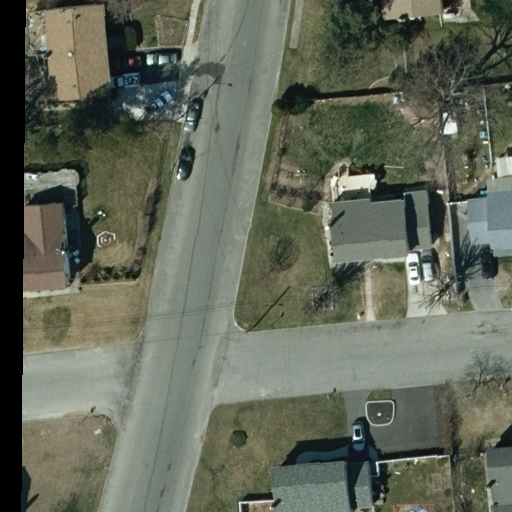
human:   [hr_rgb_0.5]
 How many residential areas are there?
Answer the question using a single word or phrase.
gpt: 1

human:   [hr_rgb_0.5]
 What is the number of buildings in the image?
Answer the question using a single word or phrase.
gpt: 8

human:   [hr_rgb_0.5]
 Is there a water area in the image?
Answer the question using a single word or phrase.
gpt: no

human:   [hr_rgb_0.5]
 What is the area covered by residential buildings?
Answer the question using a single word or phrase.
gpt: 957m2

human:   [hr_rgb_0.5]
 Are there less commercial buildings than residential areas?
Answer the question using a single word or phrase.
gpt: yes

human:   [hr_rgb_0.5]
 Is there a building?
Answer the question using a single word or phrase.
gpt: yes

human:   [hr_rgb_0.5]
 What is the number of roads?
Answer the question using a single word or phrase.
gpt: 2

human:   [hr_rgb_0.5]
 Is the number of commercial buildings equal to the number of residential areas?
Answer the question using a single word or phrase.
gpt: no

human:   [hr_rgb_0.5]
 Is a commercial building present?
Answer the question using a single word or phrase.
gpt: no

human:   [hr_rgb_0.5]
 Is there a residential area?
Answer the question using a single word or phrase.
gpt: yes

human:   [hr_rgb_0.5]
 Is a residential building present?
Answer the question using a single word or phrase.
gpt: yes

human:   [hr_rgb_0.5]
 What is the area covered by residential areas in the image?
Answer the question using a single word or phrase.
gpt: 10621m2

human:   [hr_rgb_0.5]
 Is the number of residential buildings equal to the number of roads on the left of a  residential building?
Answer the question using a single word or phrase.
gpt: no

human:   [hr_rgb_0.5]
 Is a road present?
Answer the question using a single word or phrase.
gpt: yes

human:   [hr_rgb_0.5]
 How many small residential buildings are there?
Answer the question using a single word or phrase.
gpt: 4

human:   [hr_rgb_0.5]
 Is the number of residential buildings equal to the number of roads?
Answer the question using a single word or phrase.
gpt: no

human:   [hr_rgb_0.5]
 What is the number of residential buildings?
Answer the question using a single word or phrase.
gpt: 8

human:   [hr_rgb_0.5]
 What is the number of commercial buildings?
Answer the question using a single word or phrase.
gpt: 0

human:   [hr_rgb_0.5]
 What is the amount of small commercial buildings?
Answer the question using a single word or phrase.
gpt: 0

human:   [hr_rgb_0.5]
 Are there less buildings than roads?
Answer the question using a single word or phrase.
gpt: no

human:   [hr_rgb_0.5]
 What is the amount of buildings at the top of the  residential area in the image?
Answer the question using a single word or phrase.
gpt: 3

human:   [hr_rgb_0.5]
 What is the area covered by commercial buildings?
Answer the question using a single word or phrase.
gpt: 0m2

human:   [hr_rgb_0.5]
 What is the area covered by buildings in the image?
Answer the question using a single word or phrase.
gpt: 957m2

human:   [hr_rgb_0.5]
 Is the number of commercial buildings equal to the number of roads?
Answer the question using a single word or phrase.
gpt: no

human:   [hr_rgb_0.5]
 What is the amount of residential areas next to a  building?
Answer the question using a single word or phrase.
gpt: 1

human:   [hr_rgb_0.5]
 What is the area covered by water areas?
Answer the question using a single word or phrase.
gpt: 0m2

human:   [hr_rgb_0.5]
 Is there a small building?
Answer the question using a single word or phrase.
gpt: yes

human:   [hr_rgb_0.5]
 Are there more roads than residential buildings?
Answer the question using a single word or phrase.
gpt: no

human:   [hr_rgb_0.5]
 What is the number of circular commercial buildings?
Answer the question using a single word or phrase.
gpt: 0

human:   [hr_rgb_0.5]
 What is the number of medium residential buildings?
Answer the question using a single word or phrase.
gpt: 4

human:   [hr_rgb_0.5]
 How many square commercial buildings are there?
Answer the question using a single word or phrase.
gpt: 0

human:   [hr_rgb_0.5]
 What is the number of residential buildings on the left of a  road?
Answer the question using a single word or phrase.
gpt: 3

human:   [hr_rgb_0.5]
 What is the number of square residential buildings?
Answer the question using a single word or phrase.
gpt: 0

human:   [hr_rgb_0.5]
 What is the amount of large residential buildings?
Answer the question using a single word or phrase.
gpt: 0

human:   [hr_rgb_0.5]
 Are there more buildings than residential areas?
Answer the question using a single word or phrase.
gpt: yes

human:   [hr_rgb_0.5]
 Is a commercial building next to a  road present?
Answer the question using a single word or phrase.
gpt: no

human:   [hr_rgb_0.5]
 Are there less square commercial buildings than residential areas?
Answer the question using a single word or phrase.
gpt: yes

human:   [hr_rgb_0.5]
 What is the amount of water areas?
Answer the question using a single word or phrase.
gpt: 0

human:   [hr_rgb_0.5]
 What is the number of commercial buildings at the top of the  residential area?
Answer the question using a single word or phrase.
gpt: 0

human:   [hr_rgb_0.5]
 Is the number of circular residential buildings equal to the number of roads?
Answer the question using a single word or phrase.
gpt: no

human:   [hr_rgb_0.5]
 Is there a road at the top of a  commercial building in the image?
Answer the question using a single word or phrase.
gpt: no

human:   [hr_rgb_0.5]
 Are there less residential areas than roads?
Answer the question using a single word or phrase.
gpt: yes

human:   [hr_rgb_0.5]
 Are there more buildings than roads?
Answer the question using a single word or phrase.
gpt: yes

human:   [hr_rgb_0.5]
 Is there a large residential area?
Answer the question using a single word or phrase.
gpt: yes

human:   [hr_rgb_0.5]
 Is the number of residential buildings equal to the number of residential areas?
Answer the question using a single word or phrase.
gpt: no

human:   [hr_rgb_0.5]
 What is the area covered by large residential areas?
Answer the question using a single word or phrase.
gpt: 10621m2

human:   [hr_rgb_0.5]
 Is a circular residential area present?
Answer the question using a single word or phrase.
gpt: no

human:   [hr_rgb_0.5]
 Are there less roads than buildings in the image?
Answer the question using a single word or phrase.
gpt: yes

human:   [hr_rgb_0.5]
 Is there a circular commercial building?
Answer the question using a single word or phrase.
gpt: no

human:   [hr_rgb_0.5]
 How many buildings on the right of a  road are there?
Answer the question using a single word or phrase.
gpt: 5

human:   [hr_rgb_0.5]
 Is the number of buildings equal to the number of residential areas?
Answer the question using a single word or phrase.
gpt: no

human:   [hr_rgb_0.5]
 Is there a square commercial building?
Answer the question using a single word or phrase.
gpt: no

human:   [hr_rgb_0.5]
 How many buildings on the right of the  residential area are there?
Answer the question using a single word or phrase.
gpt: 0

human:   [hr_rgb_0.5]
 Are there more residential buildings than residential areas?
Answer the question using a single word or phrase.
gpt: yes

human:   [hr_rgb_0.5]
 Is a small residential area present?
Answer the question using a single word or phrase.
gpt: no

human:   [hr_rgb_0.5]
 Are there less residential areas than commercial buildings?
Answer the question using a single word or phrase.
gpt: no

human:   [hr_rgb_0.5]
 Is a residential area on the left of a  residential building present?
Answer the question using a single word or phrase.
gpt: no

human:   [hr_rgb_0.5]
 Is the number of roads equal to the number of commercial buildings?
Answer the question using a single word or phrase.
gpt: no

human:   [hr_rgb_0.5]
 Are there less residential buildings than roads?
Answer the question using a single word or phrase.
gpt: no

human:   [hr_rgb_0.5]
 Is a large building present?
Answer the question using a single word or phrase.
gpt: no

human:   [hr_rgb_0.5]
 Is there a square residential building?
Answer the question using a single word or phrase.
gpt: no

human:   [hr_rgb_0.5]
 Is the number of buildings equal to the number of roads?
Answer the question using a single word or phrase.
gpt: no

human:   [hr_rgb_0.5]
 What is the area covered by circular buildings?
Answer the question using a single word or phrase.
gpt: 0m2

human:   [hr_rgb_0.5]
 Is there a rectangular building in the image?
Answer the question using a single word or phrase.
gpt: yes